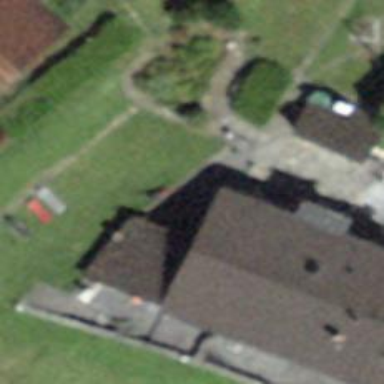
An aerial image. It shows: Detached building.